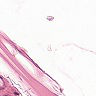
Metastatic tissue present: no